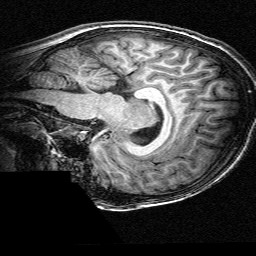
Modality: T1w
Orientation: sagittal
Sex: male
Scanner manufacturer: siemens
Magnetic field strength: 3 T
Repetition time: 2.3 s
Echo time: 0.00336 s